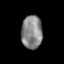
Tissue: lung
Cell type: Epithelial cells
Senescence score: 0.1686
Nuclear area (px): 686
Mean DAPI intensity: 133.905